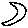
Label: moon